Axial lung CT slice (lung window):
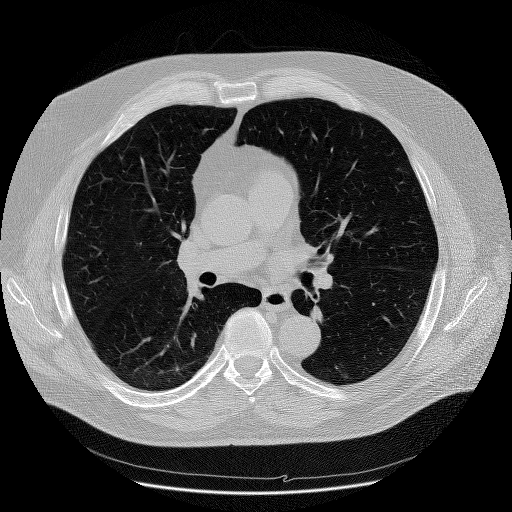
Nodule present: no